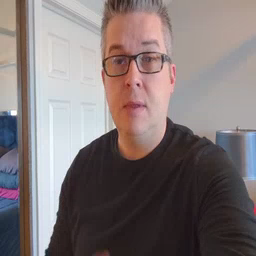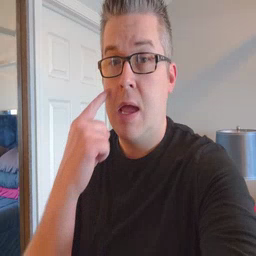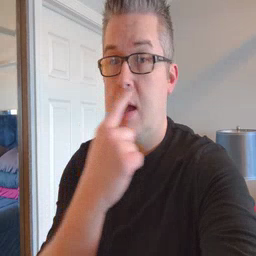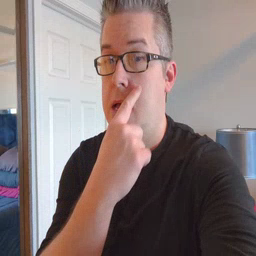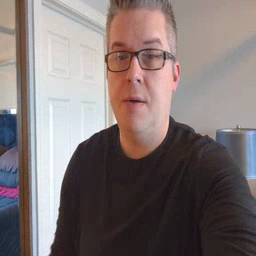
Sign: eye